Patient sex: M
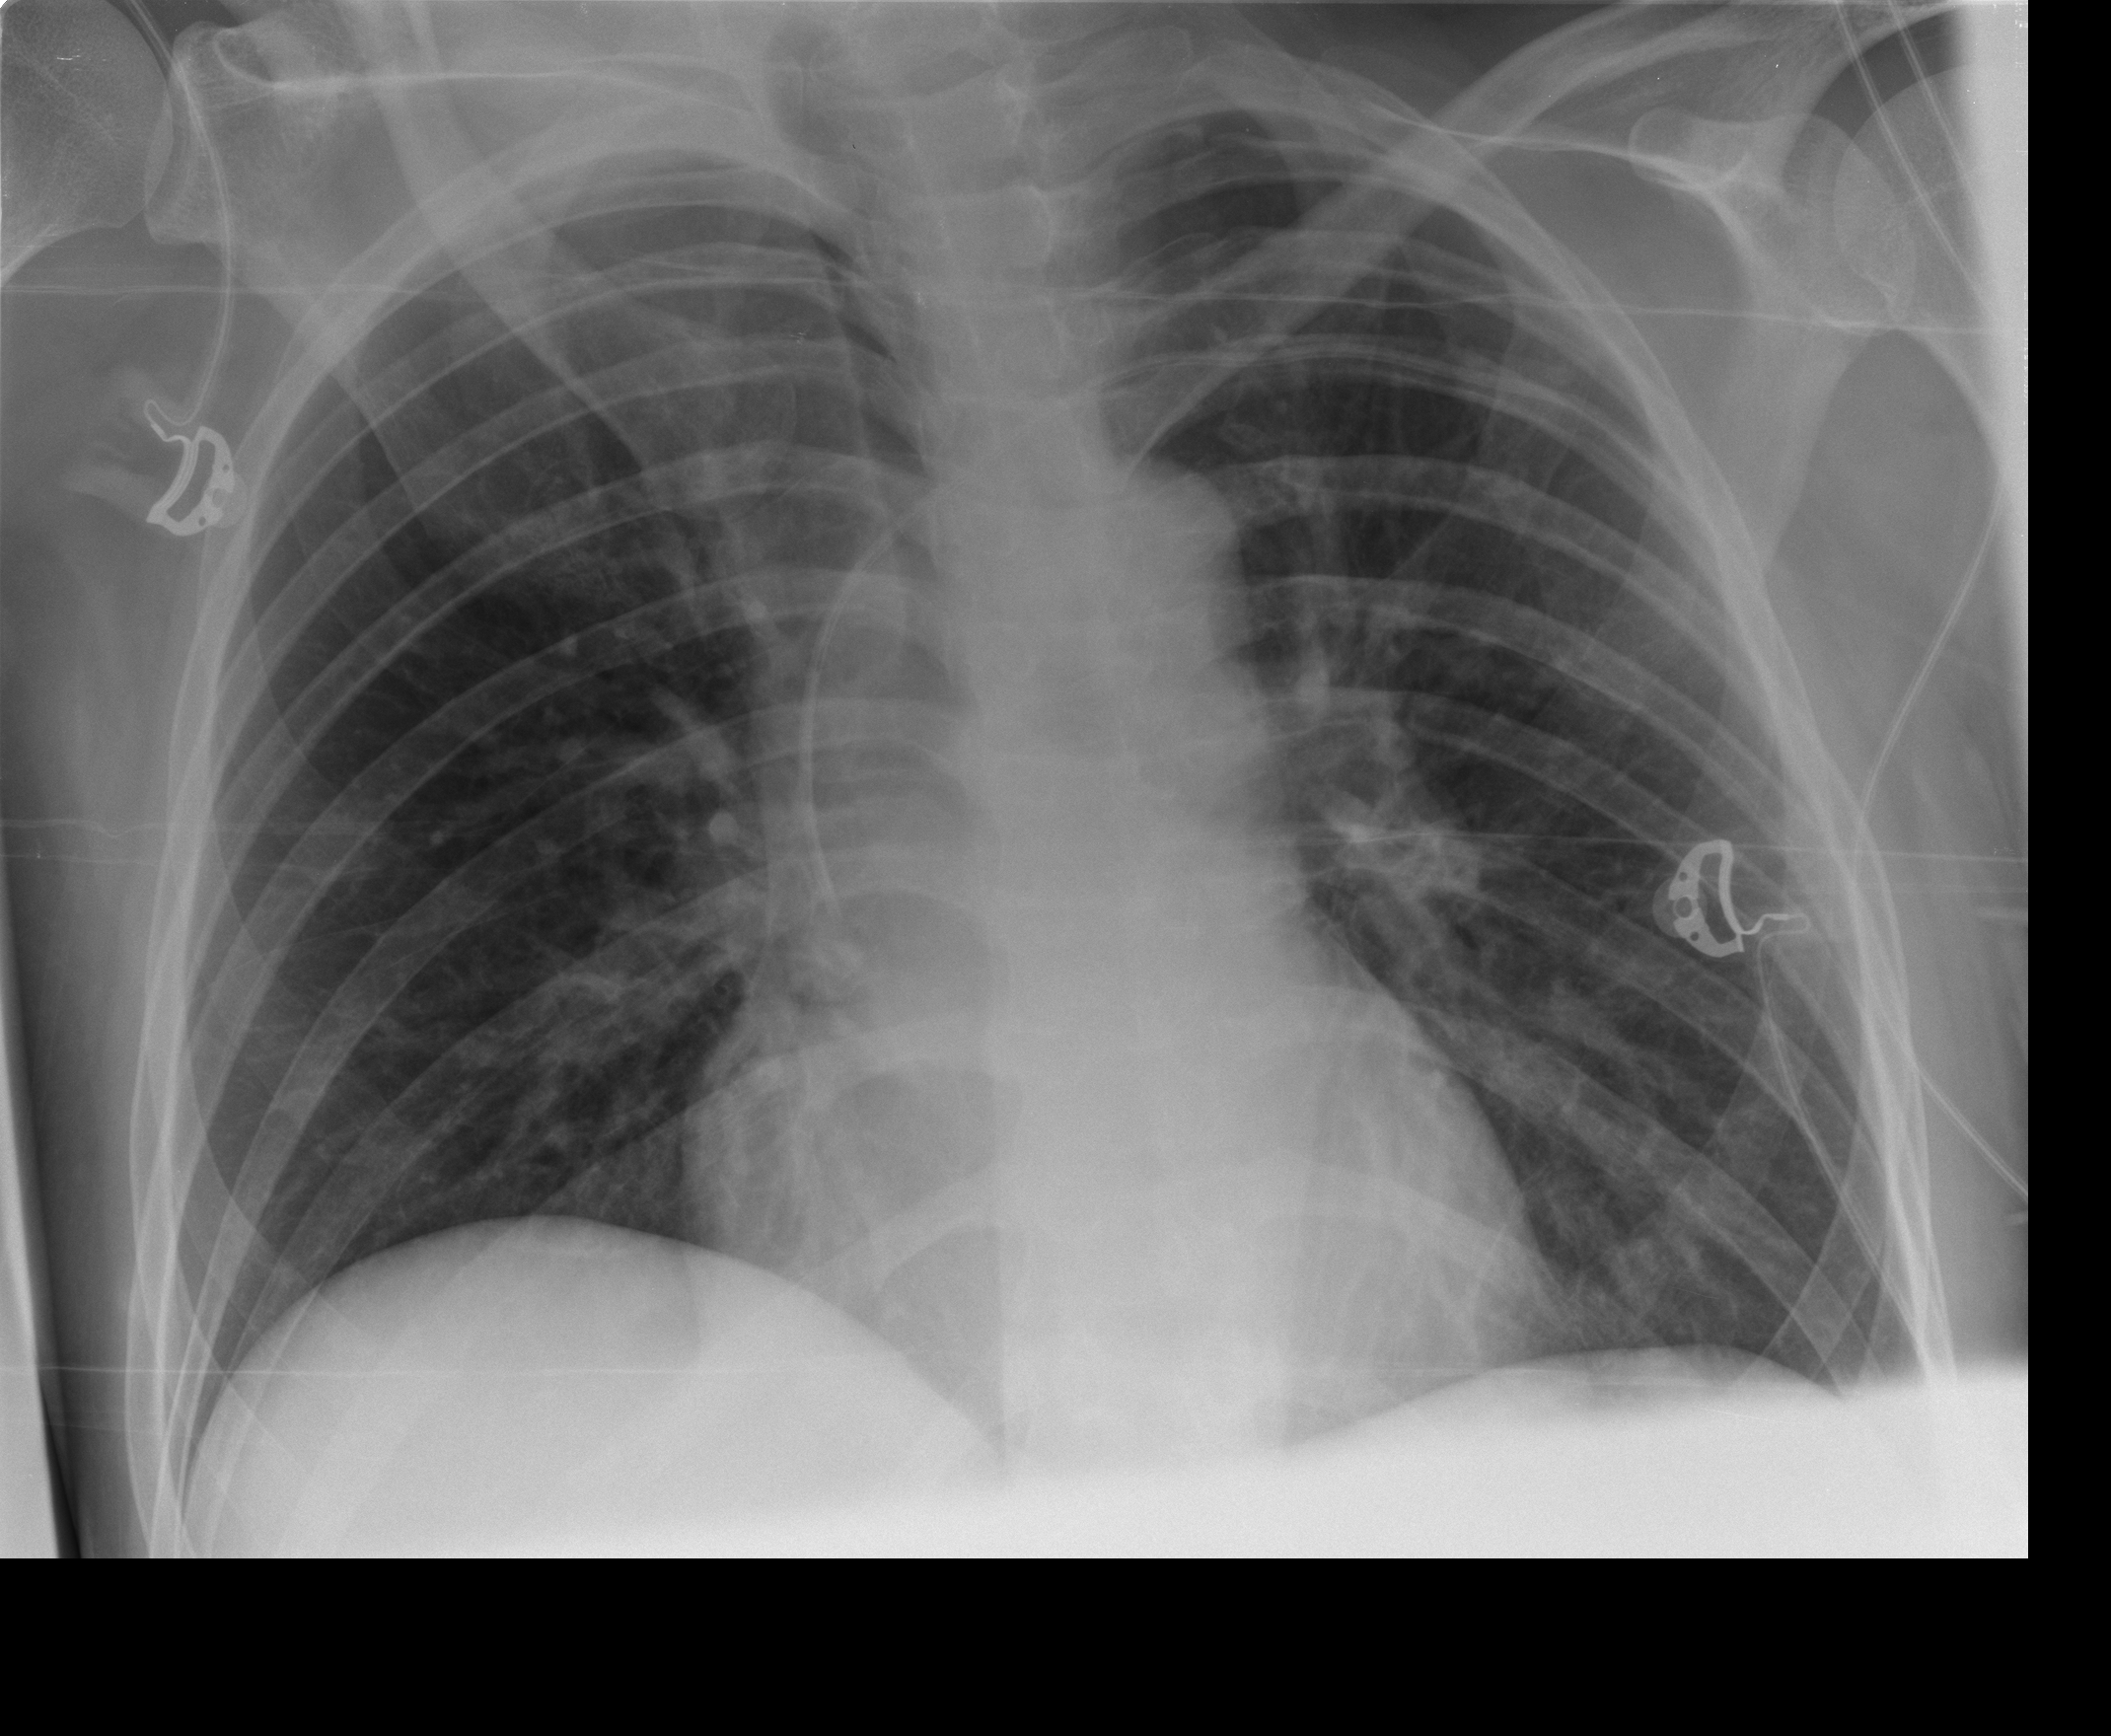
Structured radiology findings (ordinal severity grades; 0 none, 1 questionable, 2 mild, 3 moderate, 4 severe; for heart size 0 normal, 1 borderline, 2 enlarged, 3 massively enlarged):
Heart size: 0
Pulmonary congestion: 2
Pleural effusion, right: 0
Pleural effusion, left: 0
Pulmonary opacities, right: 0
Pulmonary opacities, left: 0
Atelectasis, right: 0
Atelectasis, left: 0